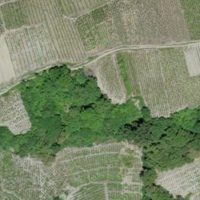
EUNIS habitat code: 40
Species observed at this site:
Acer campestre